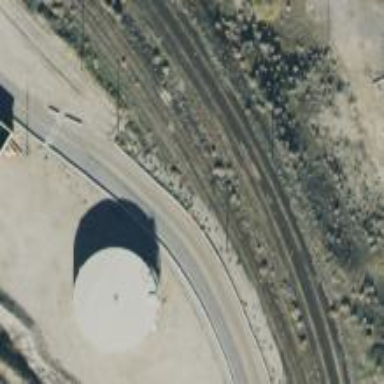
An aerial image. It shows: Rail spur service.